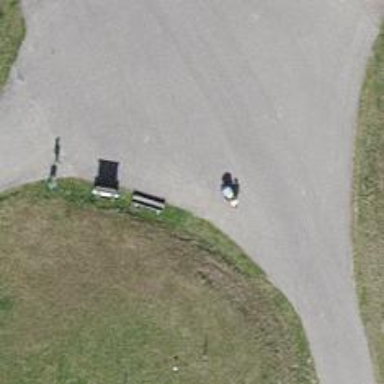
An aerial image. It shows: Bench for seating.